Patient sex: M
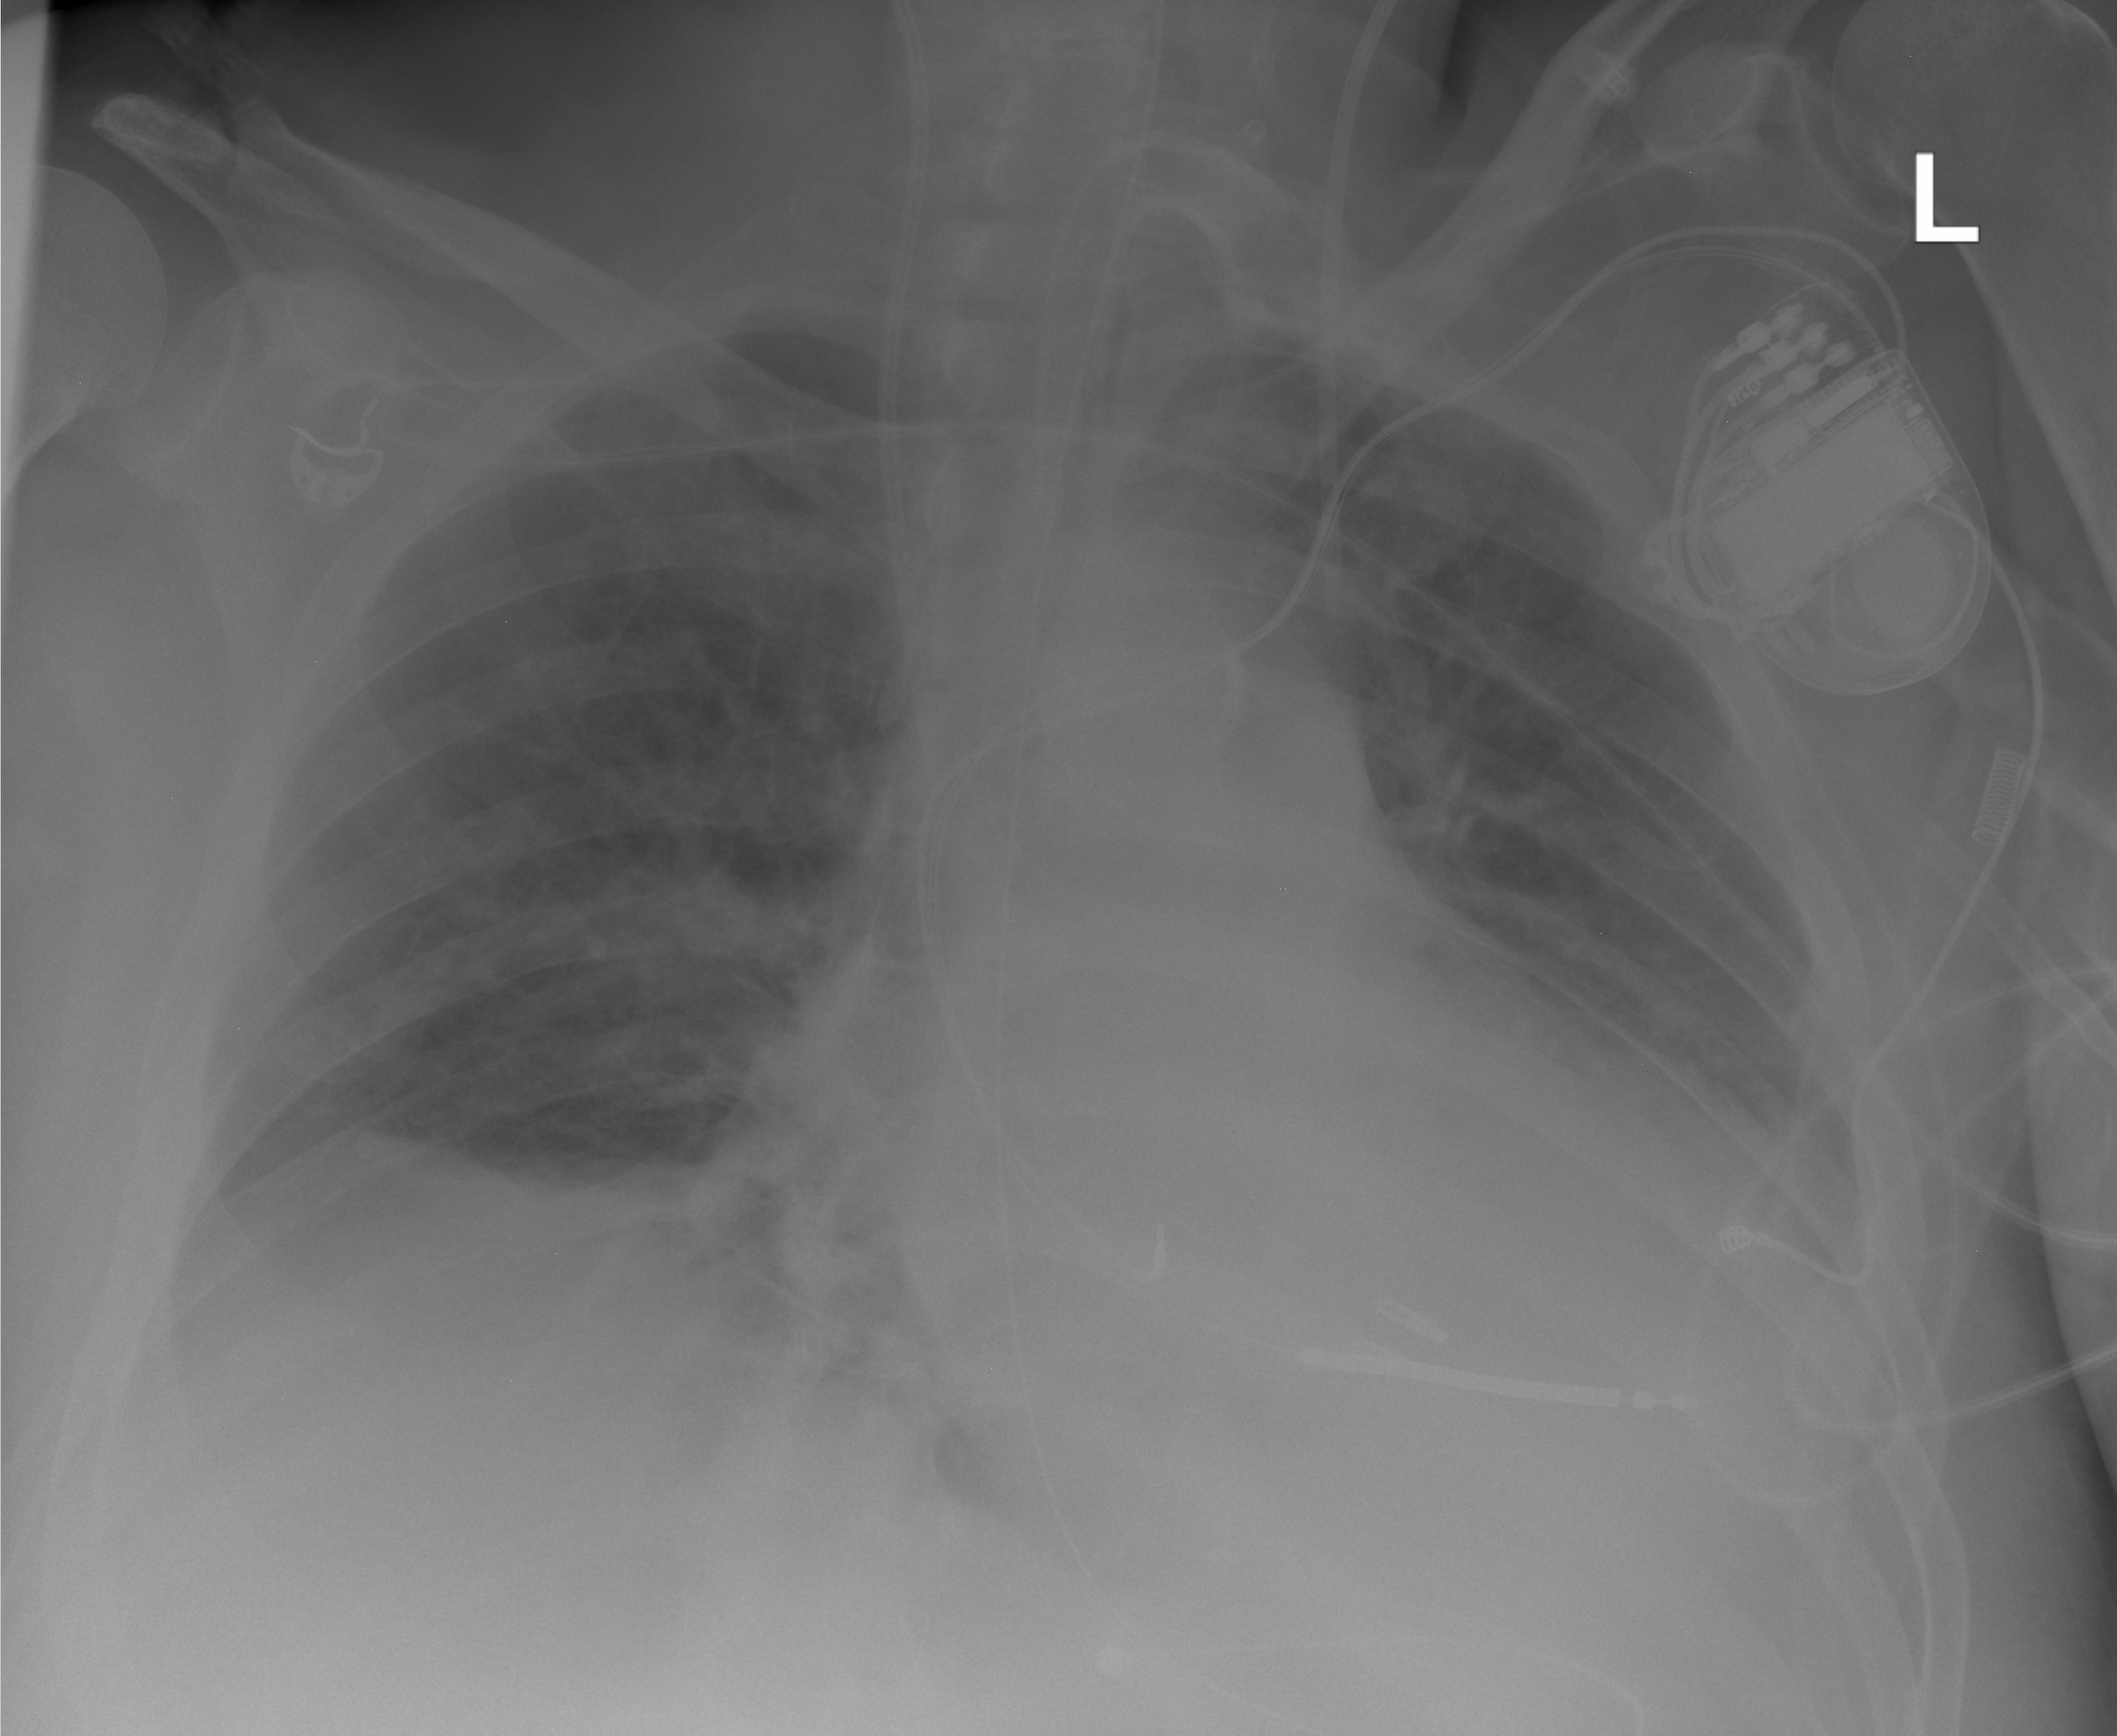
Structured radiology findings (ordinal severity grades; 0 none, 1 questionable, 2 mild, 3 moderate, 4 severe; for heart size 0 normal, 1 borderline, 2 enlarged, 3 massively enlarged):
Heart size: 2
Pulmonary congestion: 2
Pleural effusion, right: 0
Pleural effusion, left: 2
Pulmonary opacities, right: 2
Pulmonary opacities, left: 0
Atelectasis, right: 2
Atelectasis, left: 0